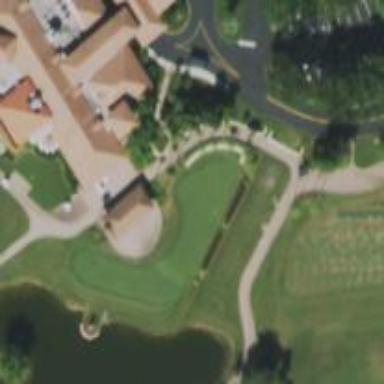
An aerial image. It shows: Service road used as golf cart path.